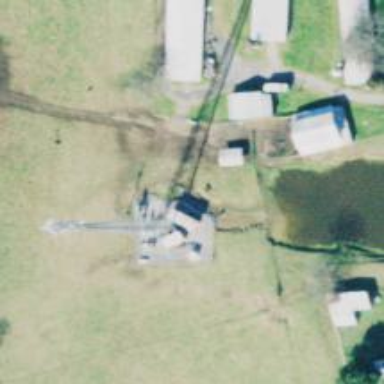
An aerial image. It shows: Mast tower used for communication.